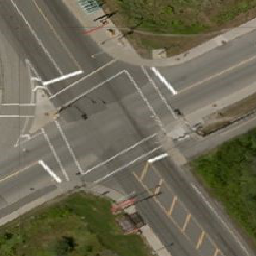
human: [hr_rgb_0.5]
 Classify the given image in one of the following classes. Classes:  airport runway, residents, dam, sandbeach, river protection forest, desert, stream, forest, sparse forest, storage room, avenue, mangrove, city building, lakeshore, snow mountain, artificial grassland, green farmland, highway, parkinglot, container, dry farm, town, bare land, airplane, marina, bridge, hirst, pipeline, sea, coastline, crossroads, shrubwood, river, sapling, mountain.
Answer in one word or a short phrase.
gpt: crossroads